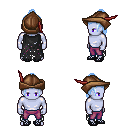
a pixel art fantasy rpg character, male body template, dark elf, purple skin, black tattered cape, magenta pants, white cyan long topknot hairstyle, leather cap, ghillies, four views (front, back, left, right), 2x2 character sprite sheet, small pixel art, hard edges, no anti-aliasing